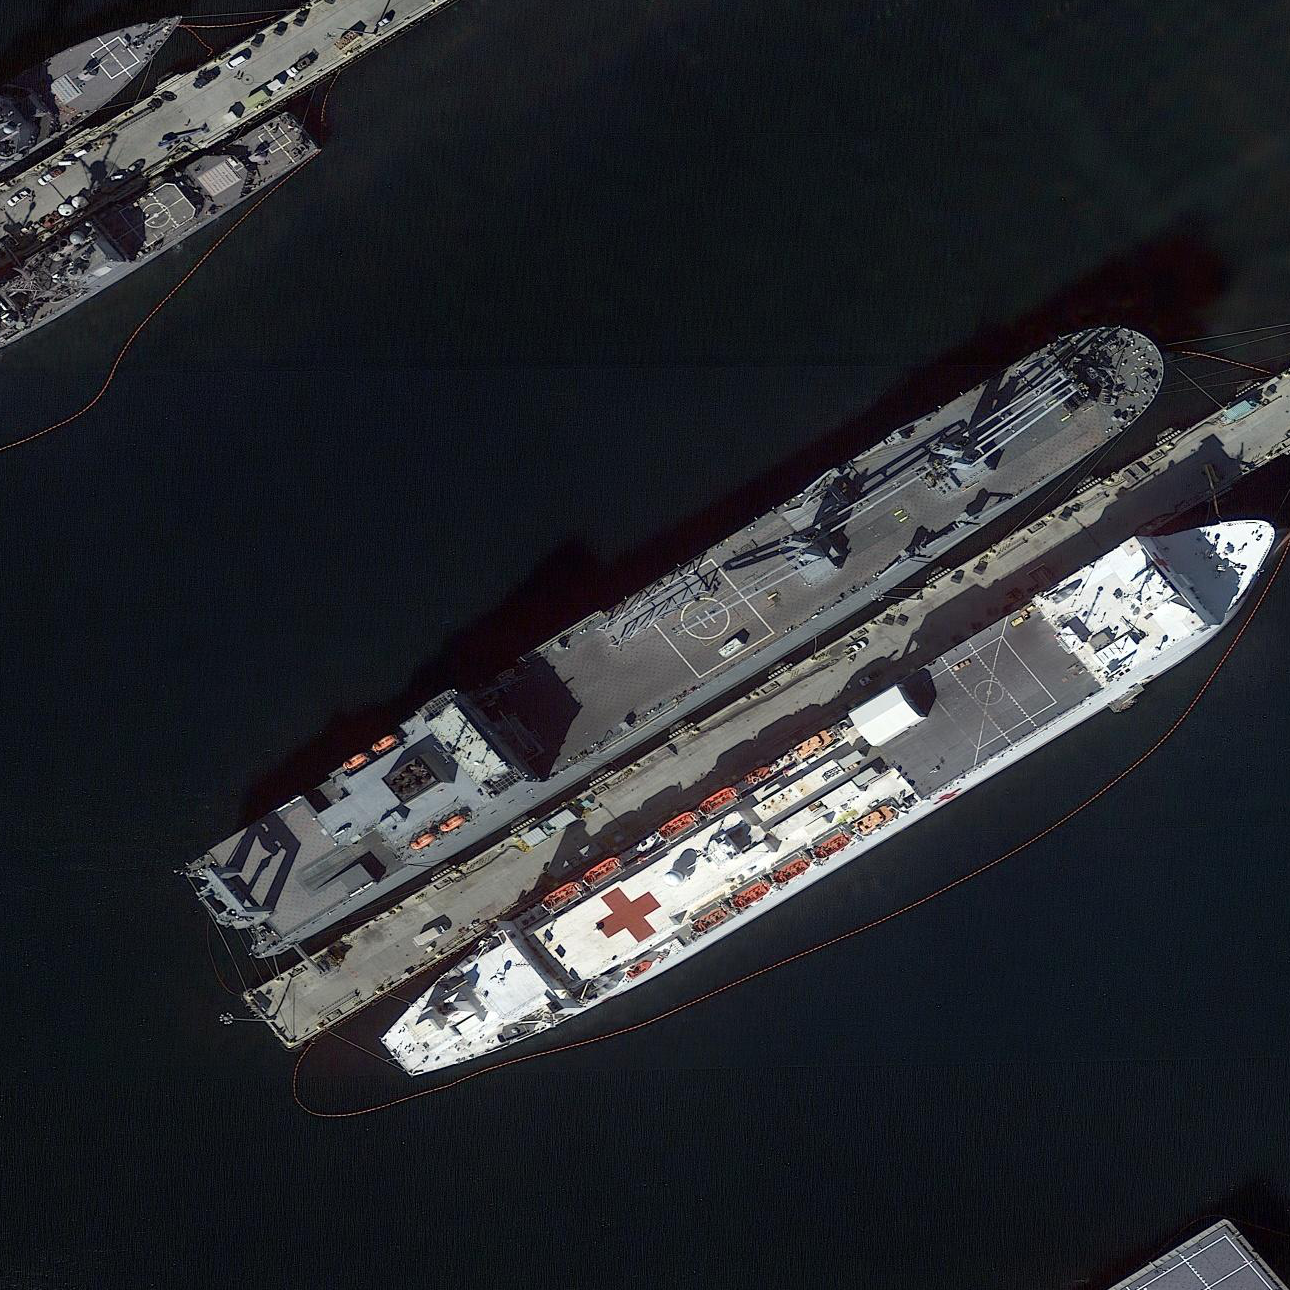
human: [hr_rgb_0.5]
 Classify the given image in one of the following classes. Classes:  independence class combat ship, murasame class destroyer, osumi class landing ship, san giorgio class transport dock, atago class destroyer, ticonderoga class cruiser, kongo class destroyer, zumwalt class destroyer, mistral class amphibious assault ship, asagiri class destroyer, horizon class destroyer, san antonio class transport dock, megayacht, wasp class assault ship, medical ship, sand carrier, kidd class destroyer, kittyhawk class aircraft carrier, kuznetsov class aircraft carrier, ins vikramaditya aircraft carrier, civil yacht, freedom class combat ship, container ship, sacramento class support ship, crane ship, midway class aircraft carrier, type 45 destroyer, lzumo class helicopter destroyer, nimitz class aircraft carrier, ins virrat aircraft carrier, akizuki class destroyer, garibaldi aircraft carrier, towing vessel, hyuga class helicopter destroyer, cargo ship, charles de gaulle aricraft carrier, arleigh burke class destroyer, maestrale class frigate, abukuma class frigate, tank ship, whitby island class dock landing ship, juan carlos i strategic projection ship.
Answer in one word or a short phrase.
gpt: Medical ship